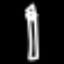
Label: pencil